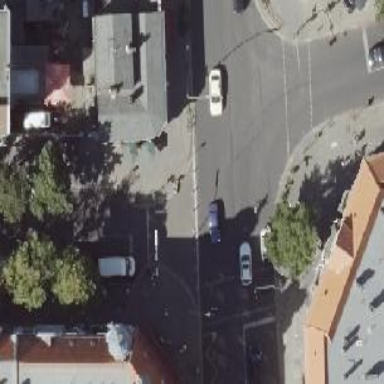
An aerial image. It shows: Road with traffic signals.